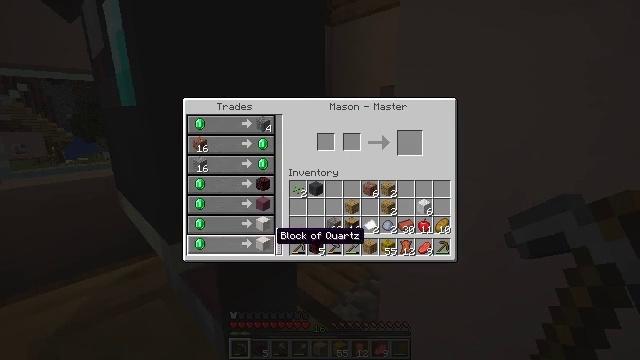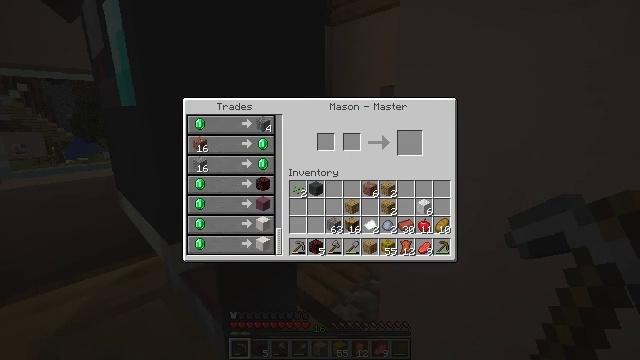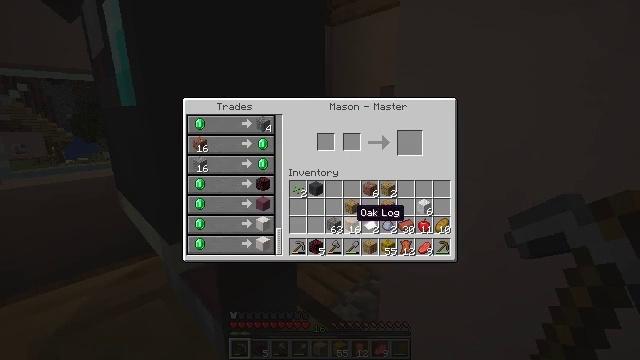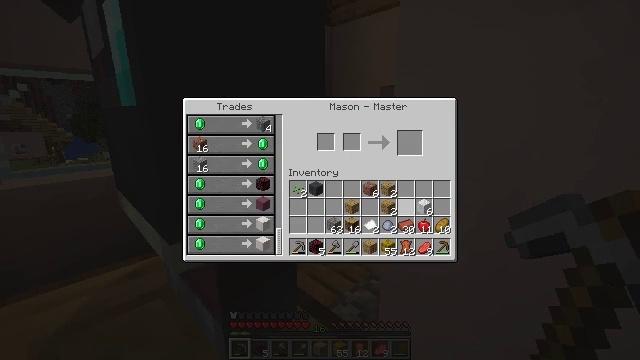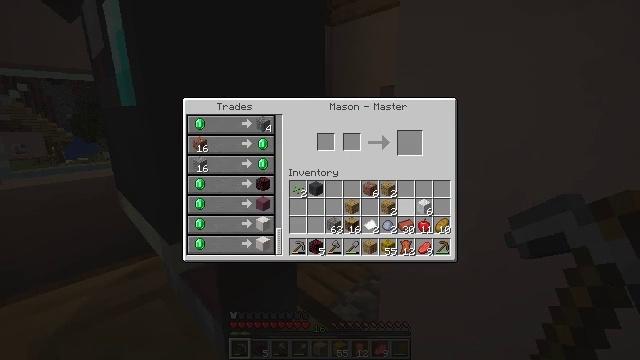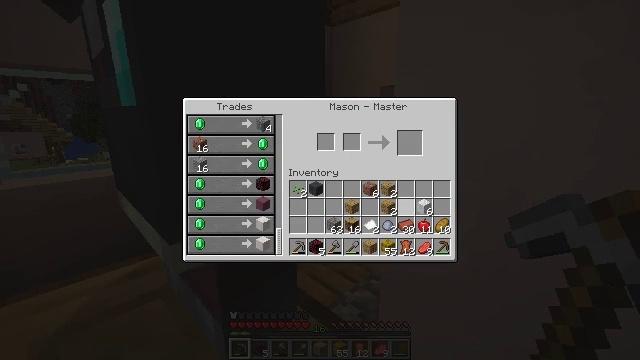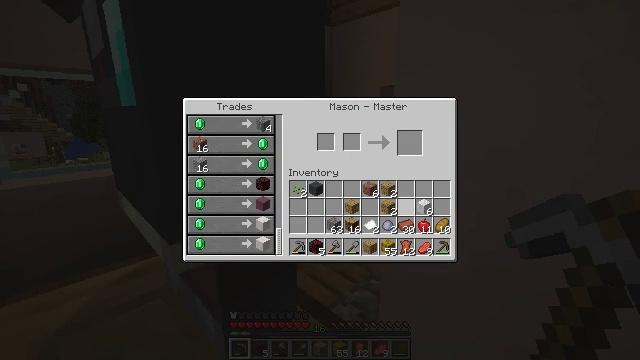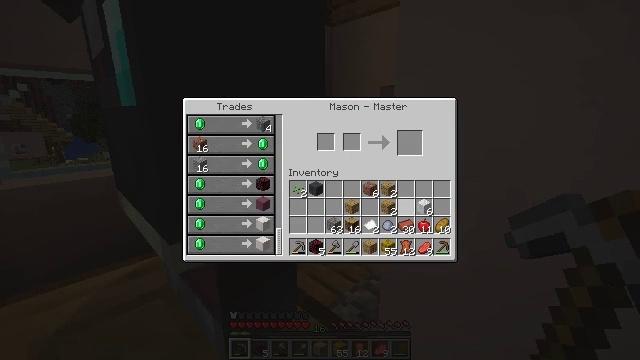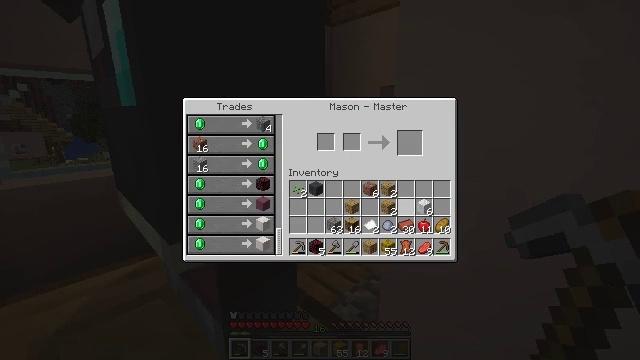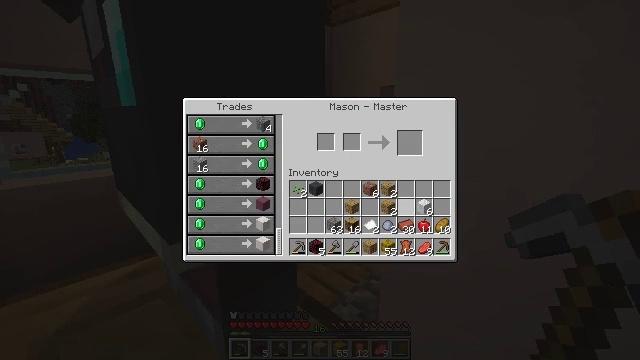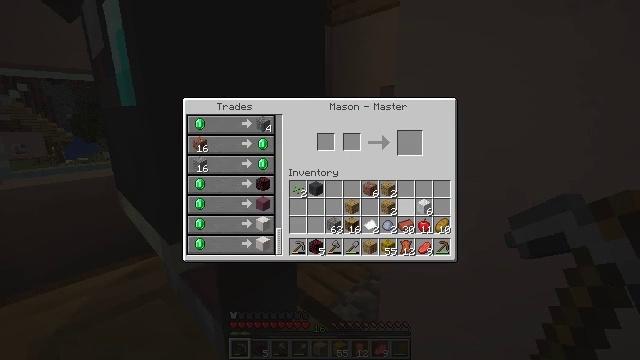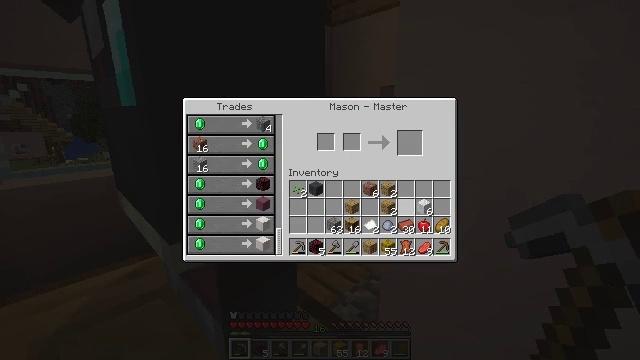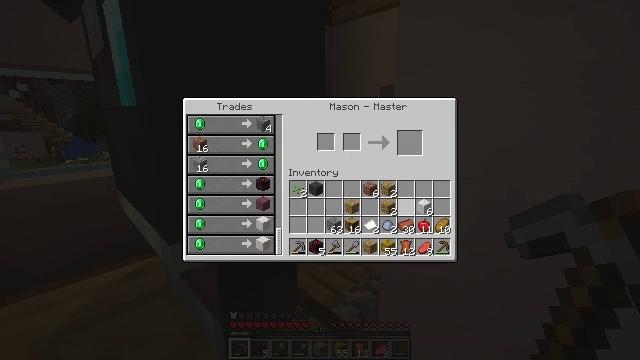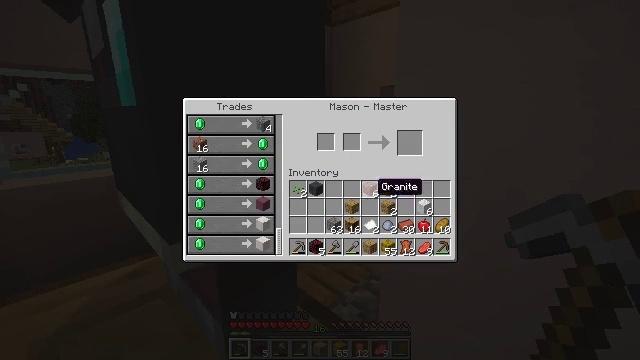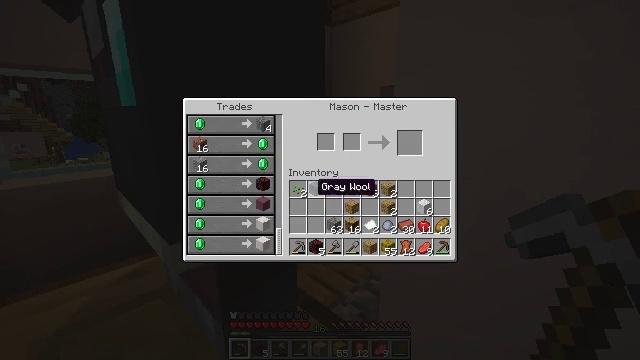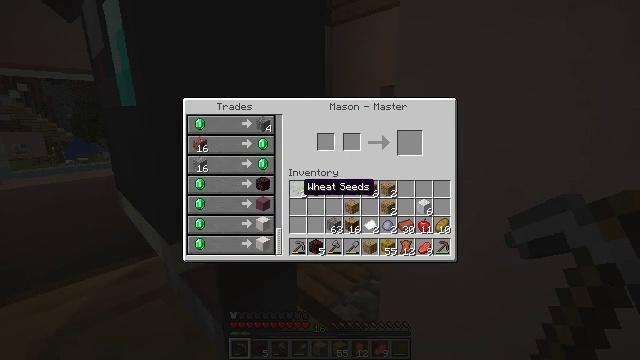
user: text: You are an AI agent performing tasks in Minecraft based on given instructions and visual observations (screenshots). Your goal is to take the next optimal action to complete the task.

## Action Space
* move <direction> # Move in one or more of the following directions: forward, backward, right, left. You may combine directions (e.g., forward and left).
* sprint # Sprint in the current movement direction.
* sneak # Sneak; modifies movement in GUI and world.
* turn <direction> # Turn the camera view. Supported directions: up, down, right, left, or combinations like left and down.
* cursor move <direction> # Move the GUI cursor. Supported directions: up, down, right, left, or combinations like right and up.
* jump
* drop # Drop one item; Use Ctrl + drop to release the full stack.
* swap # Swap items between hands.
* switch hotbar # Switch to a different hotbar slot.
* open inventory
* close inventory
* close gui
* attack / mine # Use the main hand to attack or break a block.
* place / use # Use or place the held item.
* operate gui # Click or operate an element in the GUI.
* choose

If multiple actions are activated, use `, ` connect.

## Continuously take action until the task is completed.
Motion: motion action
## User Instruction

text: Attack the black glazed terracotta to collect it.
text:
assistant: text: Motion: cursor move right and up
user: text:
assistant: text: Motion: cursor move right and up
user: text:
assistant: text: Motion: cursor move right and up
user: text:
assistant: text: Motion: no_op
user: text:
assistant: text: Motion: no_op
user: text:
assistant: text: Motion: no_op
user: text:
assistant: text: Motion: no_op
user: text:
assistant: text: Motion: no_op
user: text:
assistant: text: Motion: no_op
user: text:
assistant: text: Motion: no_op
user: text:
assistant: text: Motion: no_op
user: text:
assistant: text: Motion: cursor move left
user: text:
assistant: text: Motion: cursor move left
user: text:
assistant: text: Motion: cursor move left
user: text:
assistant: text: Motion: cursor move left
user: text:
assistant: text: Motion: no_op
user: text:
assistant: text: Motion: no_op
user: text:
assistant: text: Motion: no_op
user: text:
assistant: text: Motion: cursor move left
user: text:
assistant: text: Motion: cursor move left
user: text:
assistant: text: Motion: no_op
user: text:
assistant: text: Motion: no_op
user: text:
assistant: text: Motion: no_op
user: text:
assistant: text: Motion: cursor move up
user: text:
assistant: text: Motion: cursor move up
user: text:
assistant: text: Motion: no_op
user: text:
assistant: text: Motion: no_op
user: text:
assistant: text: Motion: no_op
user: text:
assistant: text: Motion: no_op
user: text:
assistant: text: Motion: no_op